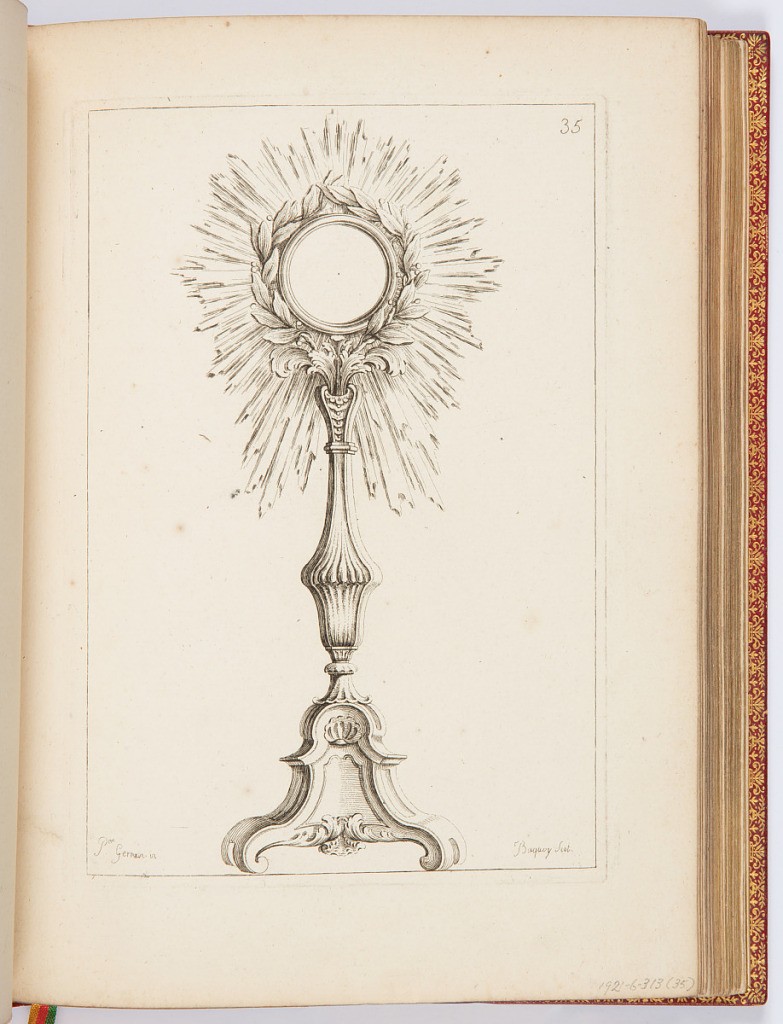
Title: Soleil
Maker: Pierre Germain, French, 1703 - 1783
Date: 1748
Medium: Etching on laid paper
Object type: Print
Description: Design for a liturgical staff with suburst decorated with ornament motifs including laurel leaves, scrolls, and shells. The plate is signed and numbered.